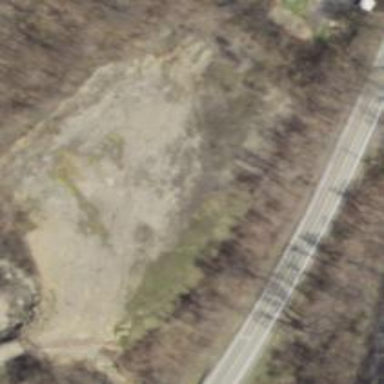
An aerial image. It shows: Quarry area.